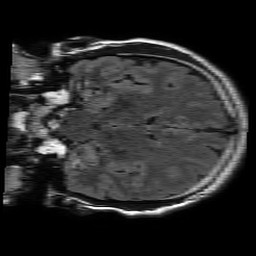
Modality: FLAIR
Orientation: coronal
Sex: male
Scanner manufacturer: philips
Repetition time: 11 s
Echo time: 0.125 s